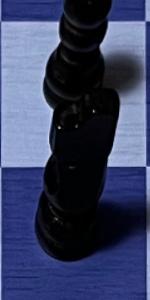
Label: Knight_Black